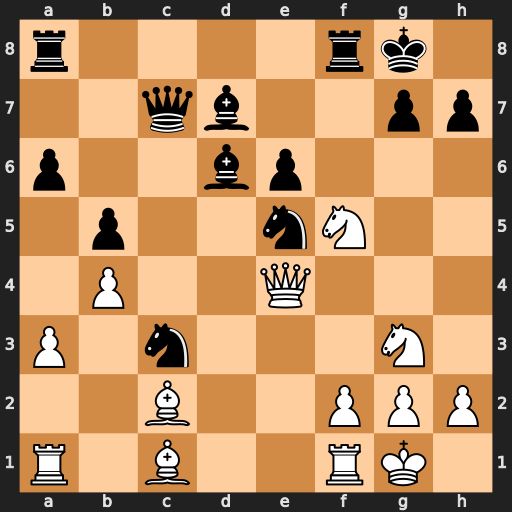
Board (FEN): r4rk1/2qb2pp/p2bp3/1p2nN2/1P2Q3/P1n3N1/2B2PPP/R1B2RK1
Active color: w
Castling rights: -
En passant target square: -
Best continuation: Nh6+ gxh6 Qxh7#